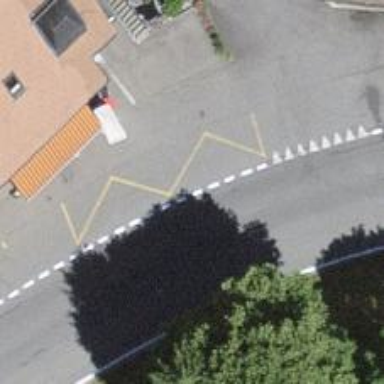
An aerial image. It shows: Bus stop with platform for public transport.